Question: I have a Java FX 2 app which is updating hundreds of times a second.
I'm getting a problem where the labels are partially blanked for a fraction of a second but this happens fairly often.
How do I fix this?

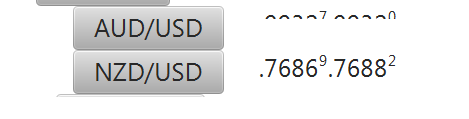
Answer: Calling <URL> to update your UI, such that Platform.runLater isn't invoked > 30 times a second.
I filed a jira request <URL> to improve the documentation on the Platform.runLater call and consider implementing a superior runLater event throttling system in the underlying platform.
A sample solution for batching runLater events is given by Richard Bair in this <URL>.
'''
import javafx.application.Application;
import javafx.application.Platform;
import javafx.scene.Scene;
import javafx.scene.control.ListView;
import javafx.stage.Stage;
import java.util.LinkedList;
import java.util.List;
import java.util.concurrent.Semaphore;
/**
*
*/
public class BackgroundLoadingApp extends Application {
private ListView<String> listView;
private List<String> pendingItems;
private Semaphore lock = new Semaphore(1);
protected void addItem(String item) throws InterruptedException {
if (Platform.isFxApplicationThread()) {
listView.getItems().add(item);
} else {
// It might be that the background thread
// will update this title quite frequently, and we need
// to throttle the updates so as not to completely clobber
// the event dispatching system.
lock.acquire();
if (pendingItems == null) {
pendingItems = new LinkedList<String>();
pendingItems.add(item);
Platform.runLater(new Runnable() {
@Override public void run() {
try {
lock.acquire();
listView.getItems().addAll(pendingItems);
pendingItems = null;
} catch (InterruptedException ex) {
ex.printStackTrace();
} finally {
lock.release();
}
}
});
} else {
pendingItems.add(item);
}
lock.release();
}
}
/**
* The main entry point for all JavaFX applications.
* The start method is called after the init method has returned,
* and after the system is ready for the application to begin running.
* <p/>
* <p>
* NOTE: This method is called on the JavaFX Application Thread.
* </p>
*
* @param primaryStage the primary stage for this application, onto which
* the application scene can be set. The primary stage will be embedded in
* the browser if the application was launched as an applet.
* Applications may create other stages, if needed, but they will not be
* primary stages and will not be embedded in the browser.
*/
@Override public void start(Stage primaryStage) throws Exception {
listView = new ListView<String>();
primaryStage.setScene(new Scene(listView));
primaryStage.show();
// Start some background thread to load millions of rows as fast as it can. But do
// so responsibly so as not to throttle the event thread
Thread th = new Thread() {
@Override public void run() {
try {
for (int i=0; i<<PHONE>; i++) {
addItem("Item " + i);
if (i % 200 == 0) {
Thread.sleep(20);
}
}
} catch (InterruptedException ex) {
ex.printStackTrace();
}
}
};
th.setDaemon(true);
th.start();
}
public static void main(String[] args) {
launch(args);
}
}
'''
Comments by Richard Bair copied from the referred forum thread:
> Here is an example that simulates some long running thread producing copious amounts of data.
I found that it wasn't working quite to my liking. If the Thread.sleep is missing, it still swamps the process (perhaps it is the way I'm handling the concurrency in this case). I also found if I reduced it to "2" ms of sleeping then I couldn't grab the scroll bar thumb and move it around. I think the problem here is that there is a mouse event in the event queue for the press and drag, but between drag events new items are added to the list causing the thumb to move and since this happens more frequently than my drag events the thumb never goes where I want it to be. This I think is due to the way the thumb position is handled based on the number of rows, not sure what can be done about it except for the application to throttle and batch up the rows being added as I do here.